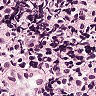
Metastatic tissue present: no